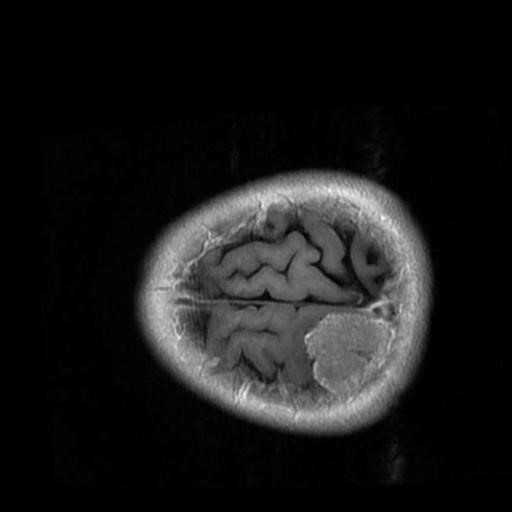
Label: brain_menin